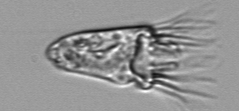
Label: Tintinnina